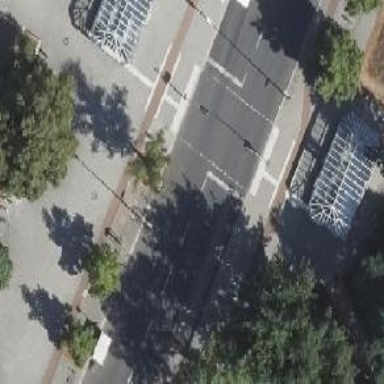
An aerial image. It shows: Road with traffic signals controlling the flow of traffic.